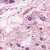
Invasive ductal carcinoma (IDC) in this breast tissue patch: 0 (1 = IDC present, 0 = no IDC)